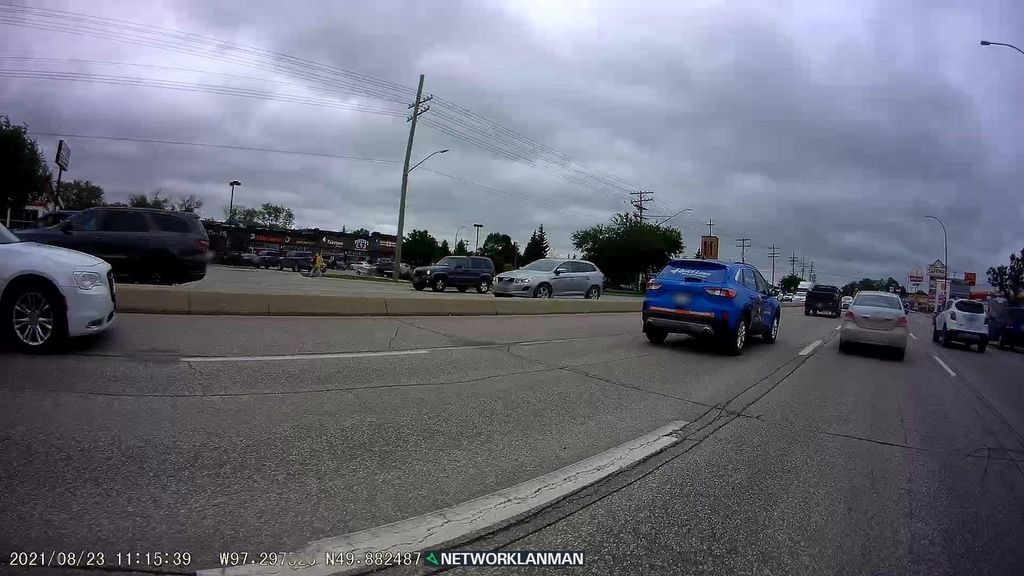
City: winnipeg